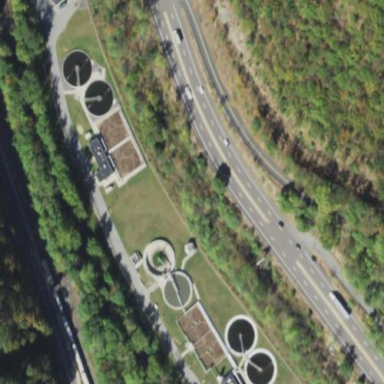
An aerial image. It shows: Wastewater plant.